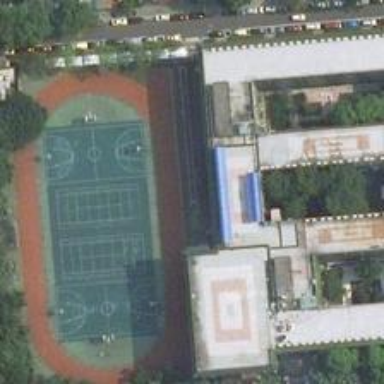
This distinctive building is integrated with lush plants while there is a playgound made up of basketball and tennis courts aside .